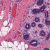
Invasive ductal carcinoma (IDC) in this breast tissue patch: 0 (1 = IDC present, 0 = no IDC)